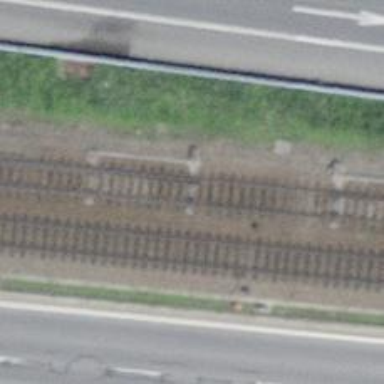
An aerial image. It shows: Railway switch.